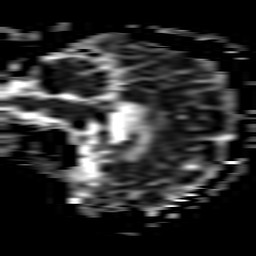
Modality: ADC
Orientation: sagittal
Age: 51
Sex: male
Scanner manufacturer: philips
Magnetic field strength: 3 T
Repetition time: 3.332 s
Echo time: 0.076 s